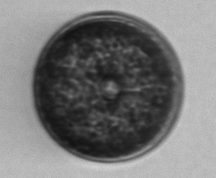
Label: Coscinodiscus